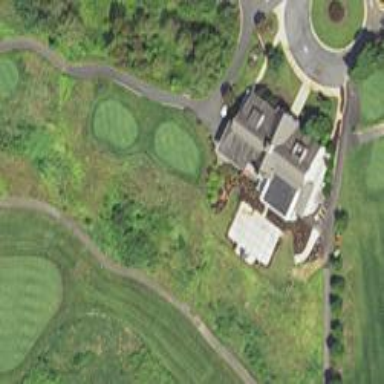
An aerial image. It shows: Path for both road and golf.